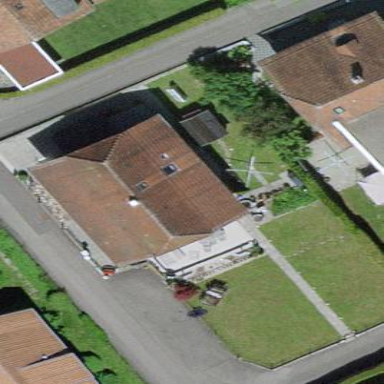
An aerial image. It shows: Building with hipped roof shape.